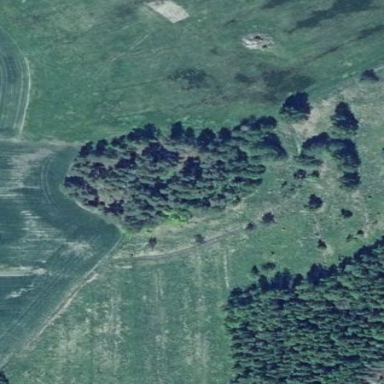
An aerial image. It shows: Forest area.